Question: I want to make a quiz, which goes through the questions, keeping in mind that while question 1 is being used, the others are disabled. Once the Next button is clicked it should change directly to Q2, disabling Q1 and so on.
How do I make it disable the previous tab and keep the current one enabled after the Next button is clicked?

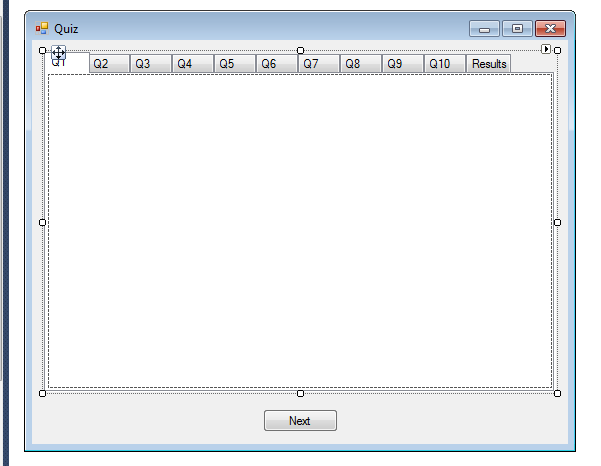
Answer: A Tab can be accessed by its index, like so:
'''
tabControl.TabPages[0]
'''
So, say you're starting on tab 1 (index = 0), you want to disable all the other tabs.
'''
// This can be done manually in the designer as well.
foreach(TabPage tab in tabControl.TabPages)
{
tab.Enabled = false;
}
(tabControl.TabPages[0] as TabPage).Enabled = true;
'''
Now, when you press the Next button, you want to disable the current tab, enable the next one, AND GO to the next one. But remember to check if the tab exists!
'''
if(tabControl.TabCount - 1 == tabControl.SelectedIndex)
return; // No more tabs to show!
tabControl.SelectedTab.Enabled = false;
var nextTab = tabControl.TabPages[tabControl.SelectedIndex+1] as TabPage;
nextTab.Enabled = true;
tabControl.SelectedTab = nextTab;
'''
This is not tested, but it should be something along these lines.
You stated that you got an error about object not containing a definition for Enabled - my code typecasts each tab page as a TabPage. However I have not tested it.